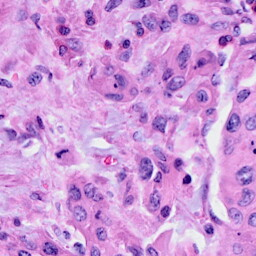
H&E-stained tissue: Cervix